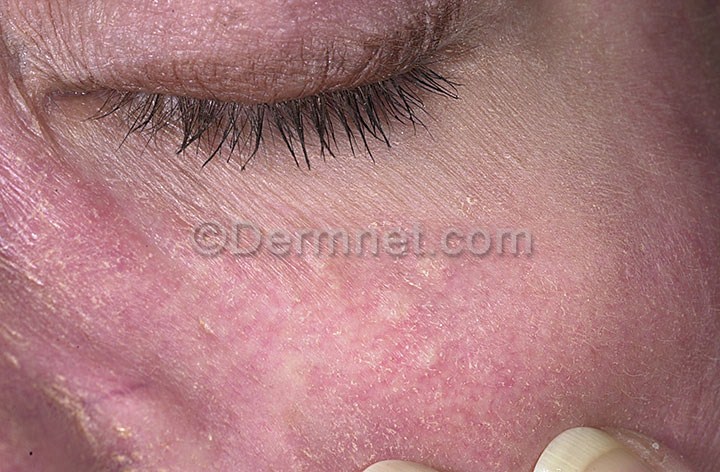
Disease: Seborrheic Keratoses and other Benign Tumors